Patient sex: M
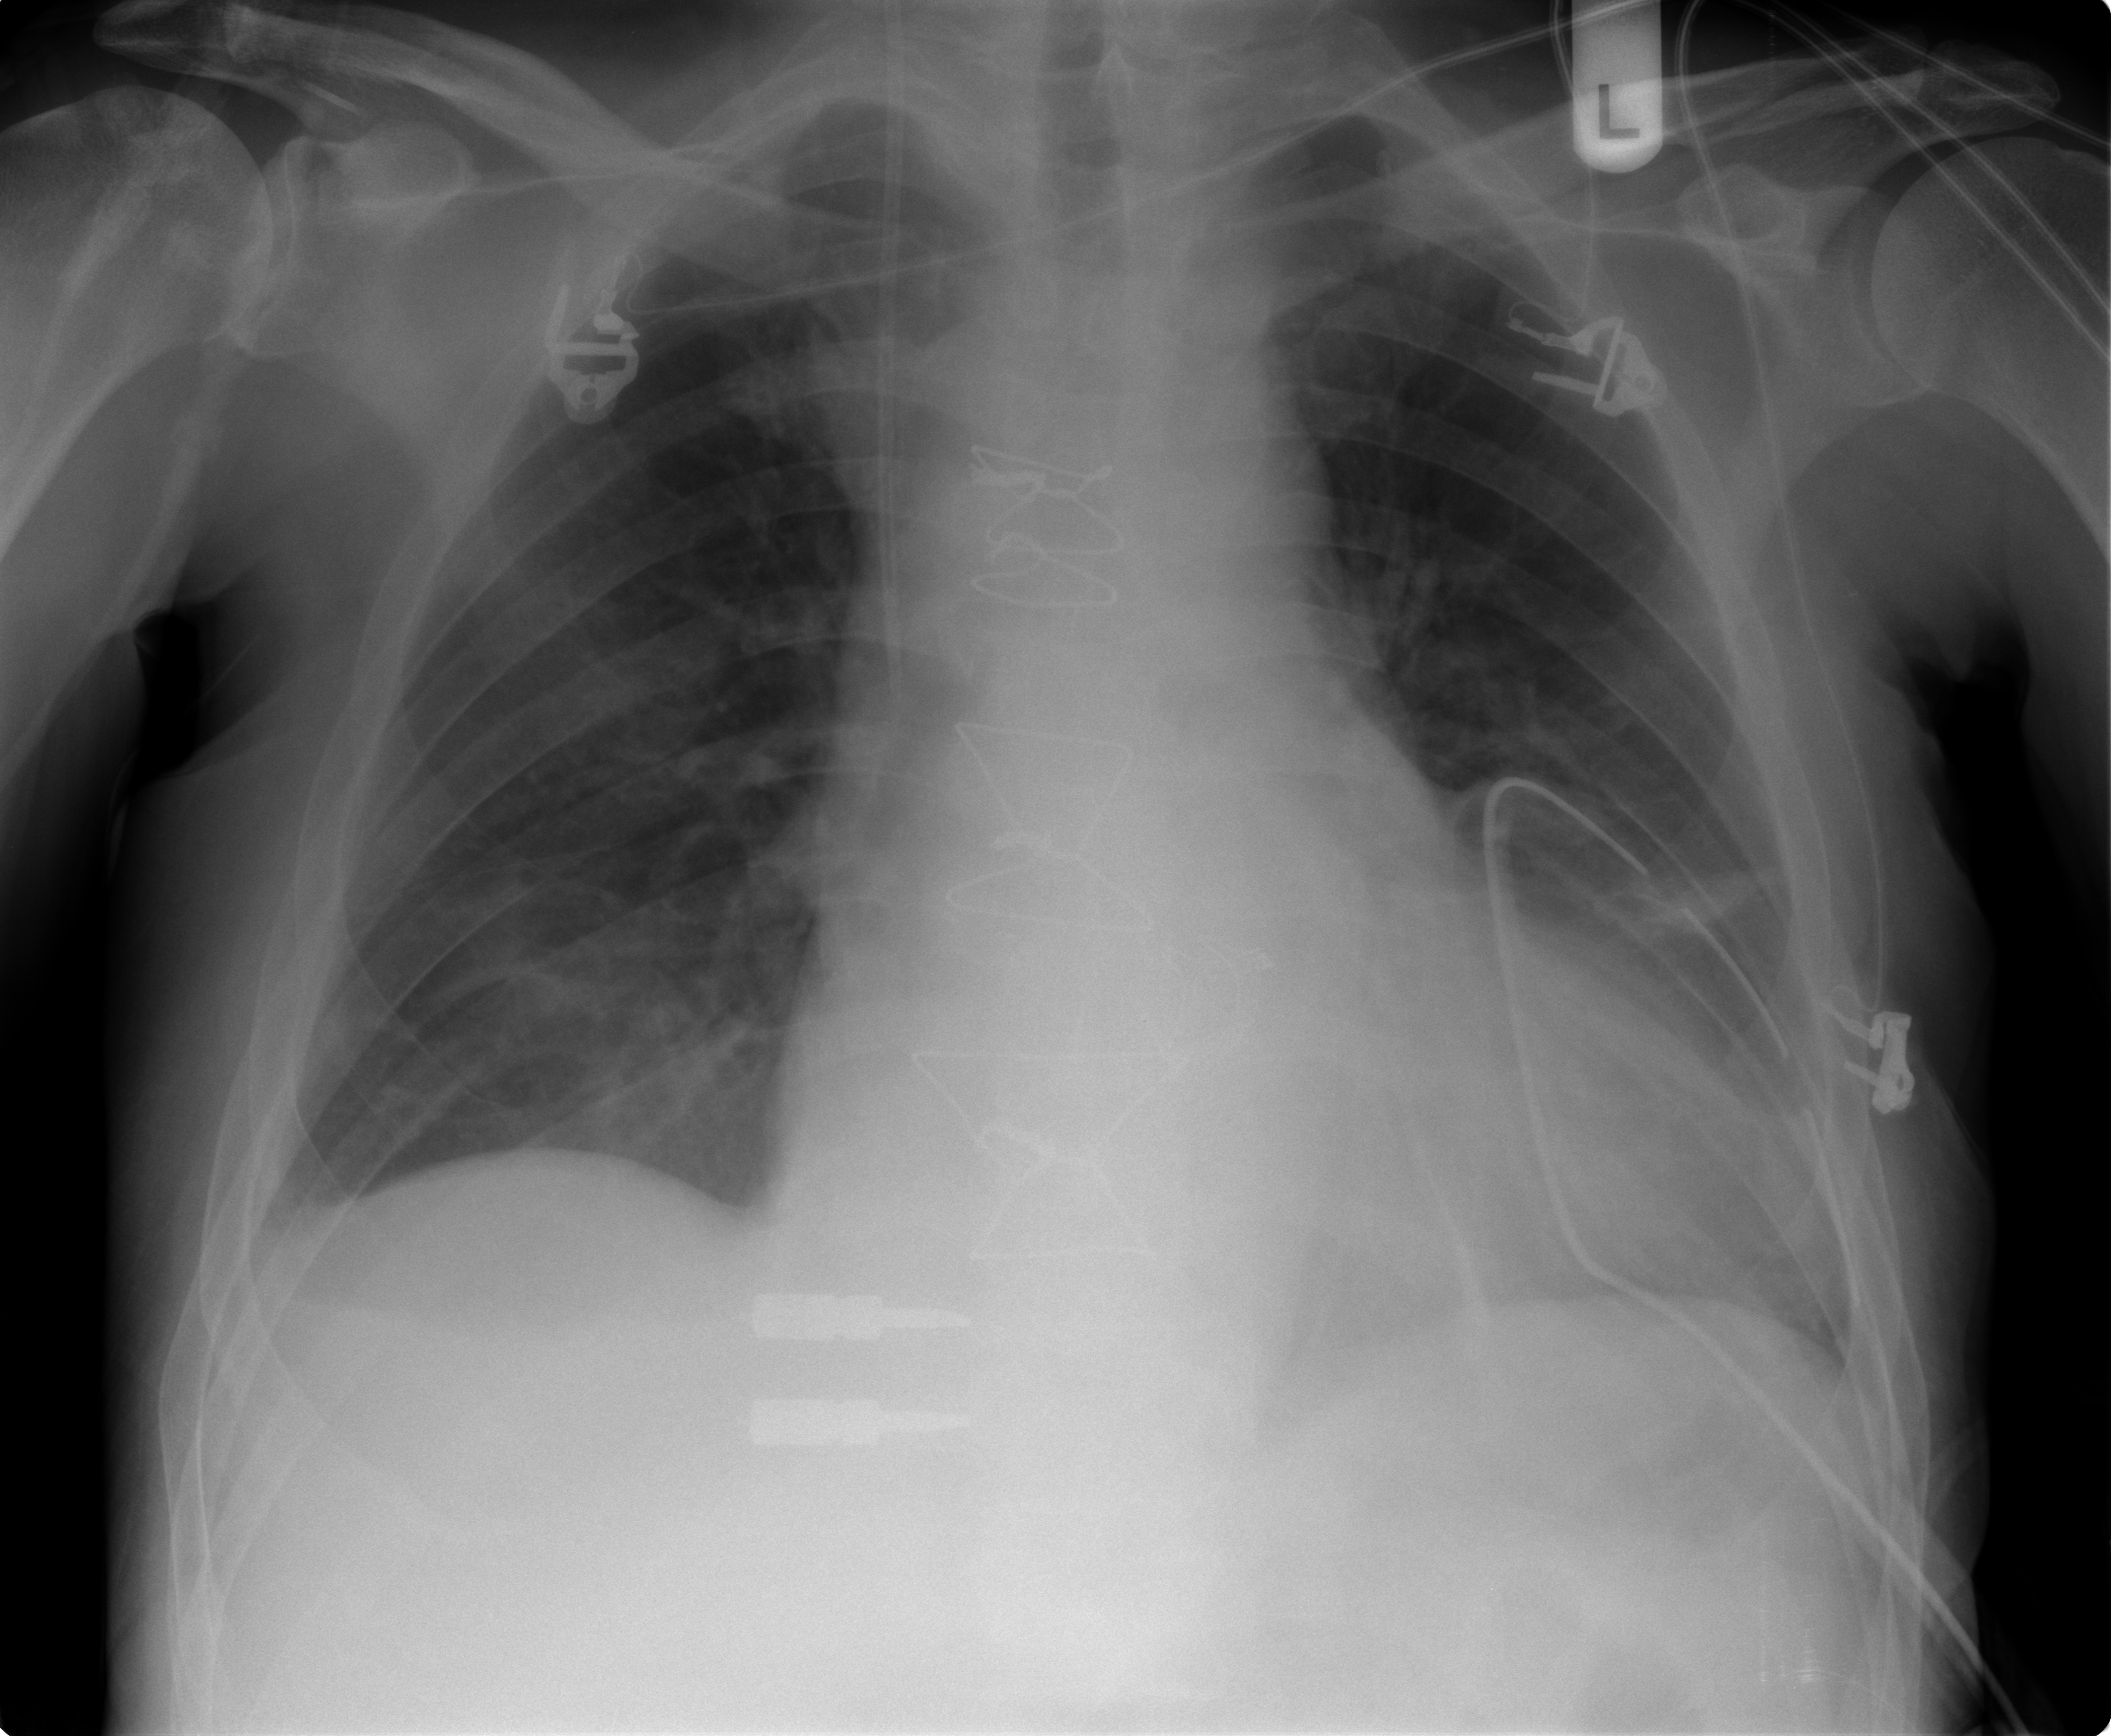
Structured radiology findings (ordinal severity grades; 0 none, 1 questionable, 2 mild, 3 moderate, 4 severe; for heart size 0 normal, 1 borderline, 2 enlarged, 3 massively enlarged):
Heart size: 2
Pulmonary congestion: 1
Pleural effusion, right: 1
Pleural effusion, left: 0
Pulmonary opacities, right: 0
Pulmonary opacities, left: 0
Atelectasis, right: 2
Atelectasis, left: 2